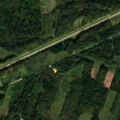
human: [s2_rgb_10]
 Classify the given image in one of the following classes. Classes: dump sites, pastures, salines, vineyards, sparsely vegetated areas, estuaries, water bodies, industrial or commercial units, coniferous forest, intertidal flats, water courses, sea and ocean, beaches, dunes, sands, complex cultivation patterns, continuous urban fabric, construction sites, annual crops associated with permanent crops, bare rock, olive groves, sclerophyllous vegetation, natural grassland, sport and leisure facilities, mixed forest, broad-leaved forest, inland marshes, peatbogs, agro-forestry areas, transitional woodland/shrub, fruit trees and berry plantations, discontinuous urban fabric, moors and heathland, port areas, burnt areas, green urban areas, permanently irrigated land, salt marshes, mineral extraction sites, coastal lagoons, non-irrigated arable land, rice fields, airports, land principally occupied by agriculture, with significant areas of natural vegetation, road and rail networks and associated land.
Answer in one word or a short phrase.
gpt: broad-leaved forest, coniferous forest, mixed forest, transitional woodland/shrub